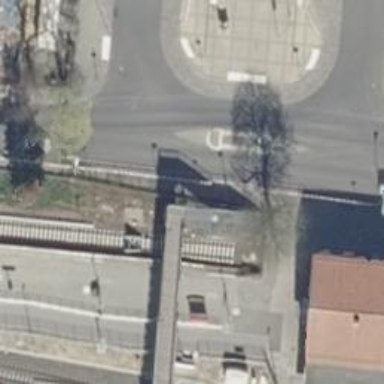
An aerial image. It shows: Unmarked footway crossing with pedestrian island.